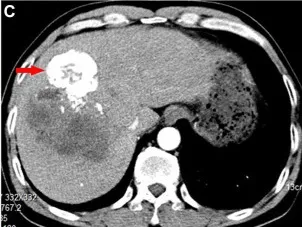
An abdominal computed tomography scan confirmed an extremely large mixed-density mass measuring approximately 13 * 10.1 * 9.2 cm located in the right liver with intratumoral hemorrhage. After 3 months of neoadjuvant therapy, most of the mass was necrotic, with iodine oil deposition (red arrow) and slight local enhancement (C,D).
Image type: radiology (ct)